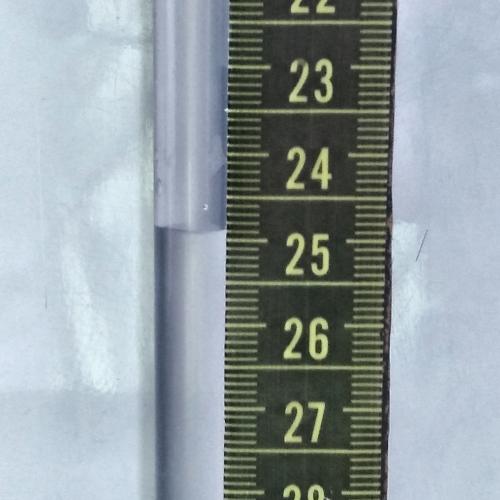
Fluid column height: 24.9 cm